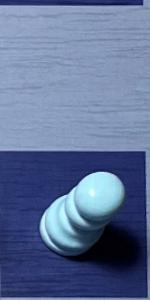
Label: Pawn_White